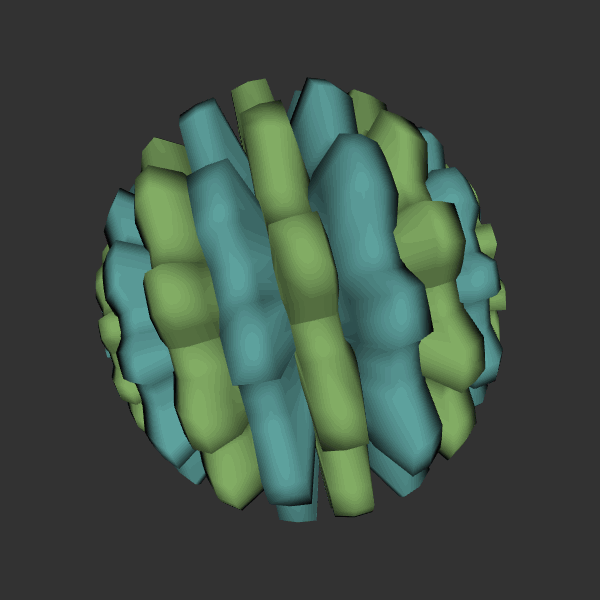
Background: dark